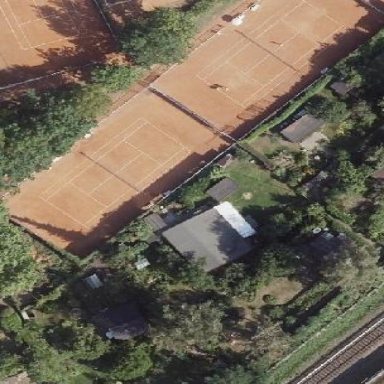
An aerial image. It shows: Tennis court on pitch designated for leisure land.